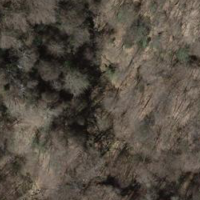
EUNIS habitat code: 41
Species observed at this site:
Stellaria nemorum